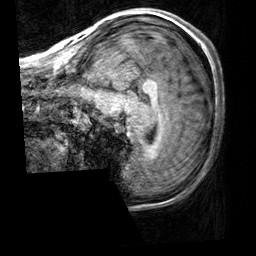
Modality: T1w
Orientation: sagittal
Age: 21
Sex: female
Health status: healthy
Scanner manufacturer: siemens
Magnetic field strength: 3 T
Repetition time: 2.3 s
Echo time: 0.00303 s